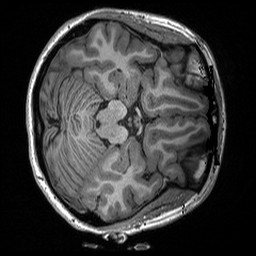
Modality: T1w
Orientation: axial
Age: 33
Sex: female
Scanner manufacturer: siemens
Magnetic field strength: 3 T
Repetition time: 2.3 s
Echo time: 0.00298 s